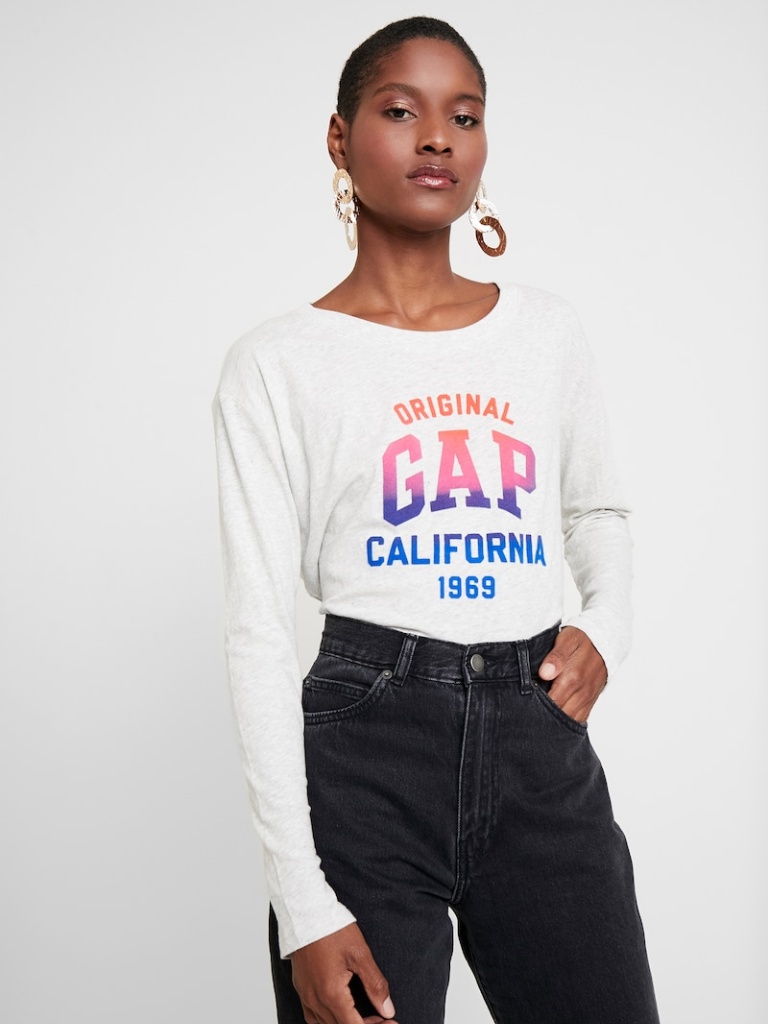
cotton relaxed a long-sleeved with the sleeves down waist length Fully Tucked in crew sweatshirt